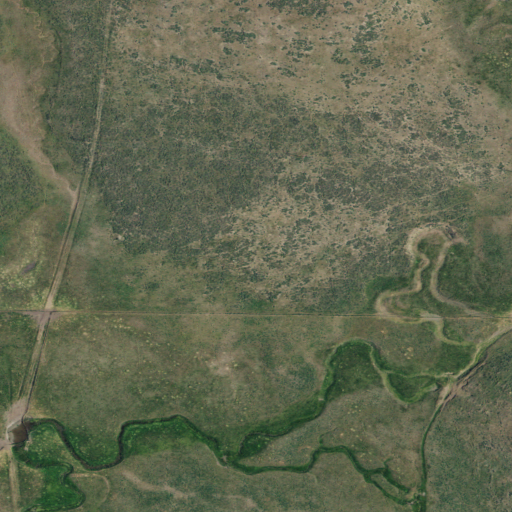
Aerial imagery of valley in Idaho named Wooley Valley containing shrub, grassland, woody wetlands, and herbaceous wetlands